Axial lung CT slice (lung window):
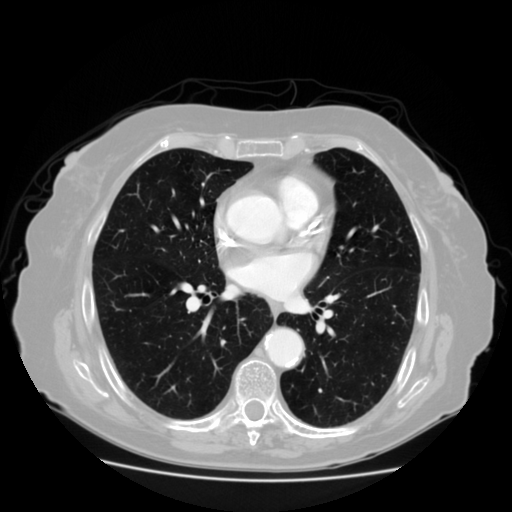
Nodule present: no